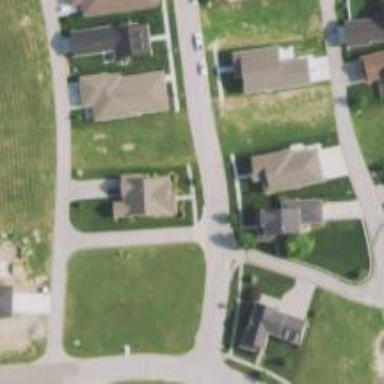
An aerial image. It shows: Alley classified as service road.